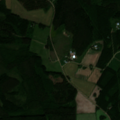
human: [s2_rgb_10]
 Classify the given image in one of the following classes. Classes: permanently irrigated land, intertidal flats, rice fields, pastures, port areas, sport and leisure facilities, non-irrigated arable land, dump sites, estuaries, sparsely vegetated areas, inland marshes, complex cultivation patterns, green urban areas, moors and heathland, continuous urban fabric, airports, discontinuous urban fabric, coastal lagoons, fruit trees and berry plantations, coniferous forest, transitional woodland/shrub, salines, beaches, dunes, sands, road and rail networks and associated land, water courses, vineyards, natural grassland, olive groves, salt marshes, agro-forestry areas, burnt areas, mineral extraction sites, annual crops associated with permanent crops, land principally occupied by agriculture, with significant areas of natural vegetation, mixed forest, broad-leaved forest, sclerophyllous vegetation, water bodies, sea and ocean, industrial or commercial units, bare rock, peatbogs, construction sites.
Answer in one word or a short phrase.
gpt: non-irrigated arable land, land principally occupied by agriculture, with significant areas of natural vegetation, coniferous forest, mixed forest